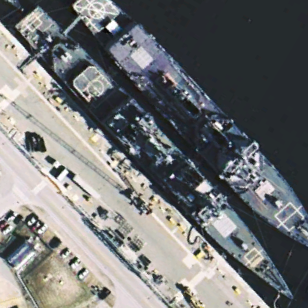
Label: cruiser